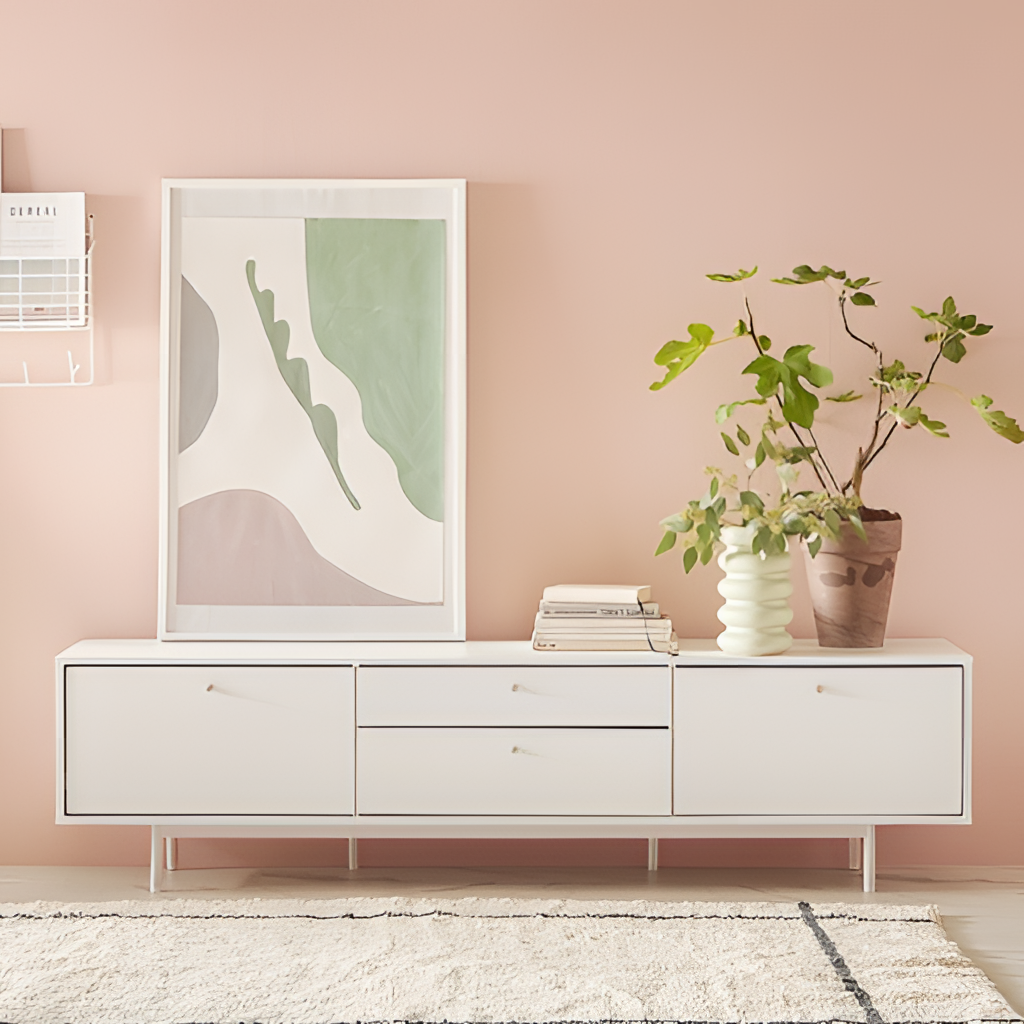
white wood console table, living room, rug flooring, with geometric pattern, modern, paint wallpaper, with solid pattern